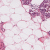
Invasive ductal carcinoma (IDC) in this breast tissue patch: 0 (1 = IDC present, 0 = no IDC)